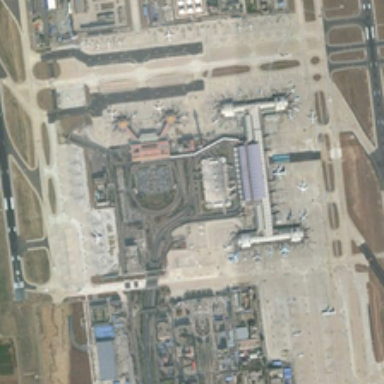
Many planes are in a large airport .